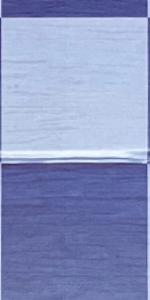
Label: Empty